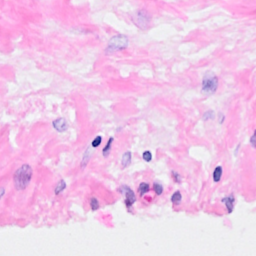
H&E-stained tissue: Breast